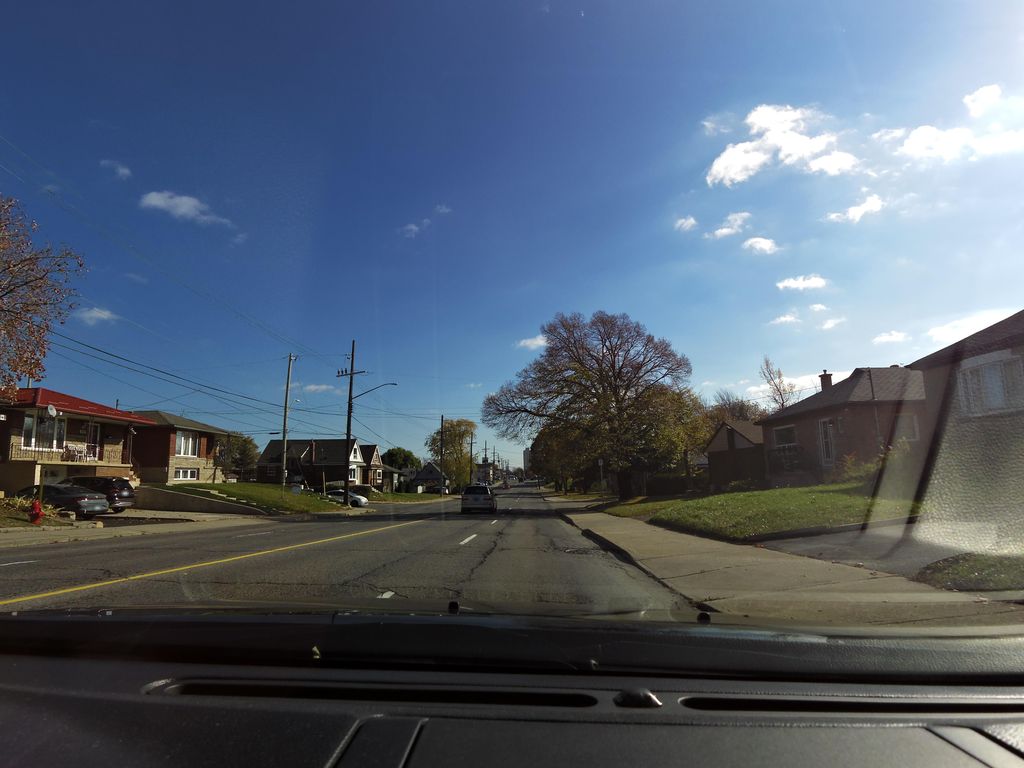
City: hamilton